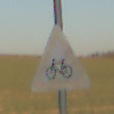
Verkehrszeichen: RadverkehrRechts
Umgebung: Outdoor, Nature
Tageszeit: SunriseSunset
Wetter: PartlyCloudy
Licht: Natural
Jahreszeit: NotSpecified
Kontrast: HighContrast